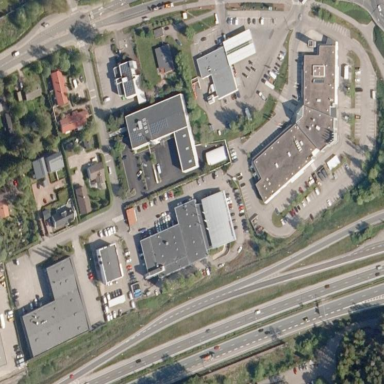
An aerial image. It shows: Commercial area.